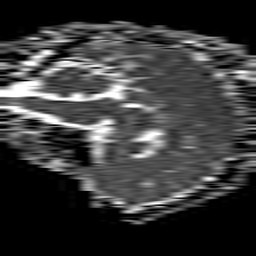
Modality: ADC
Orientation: sagittal
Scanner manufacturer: philips
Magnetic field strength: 1.5 T
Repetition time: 4.6 s
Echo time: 0.08631 s